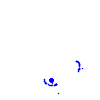
Particle: electron